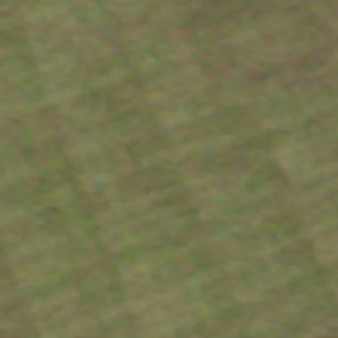
Label: other